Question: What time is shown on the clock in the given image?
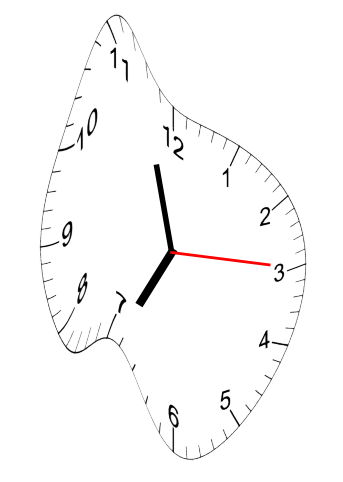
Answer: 06:57:15